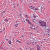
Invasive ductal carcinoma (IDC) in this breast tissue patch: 1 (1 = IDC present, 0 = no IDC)